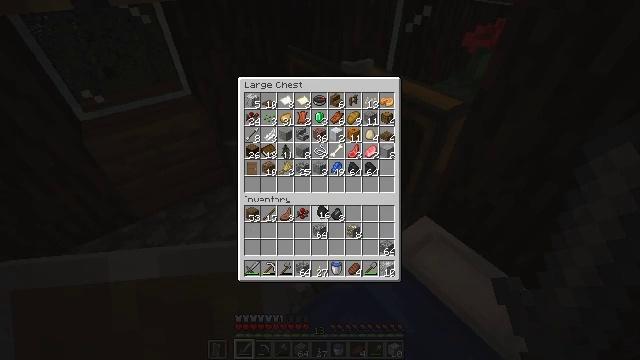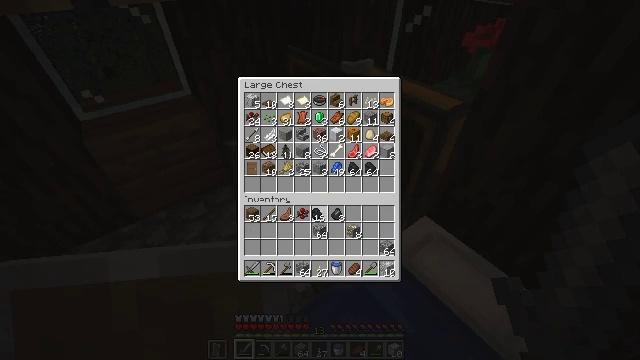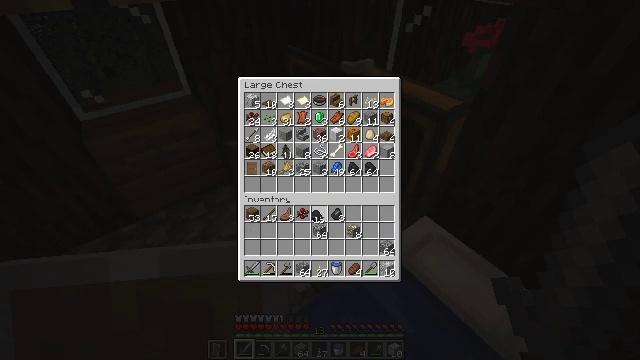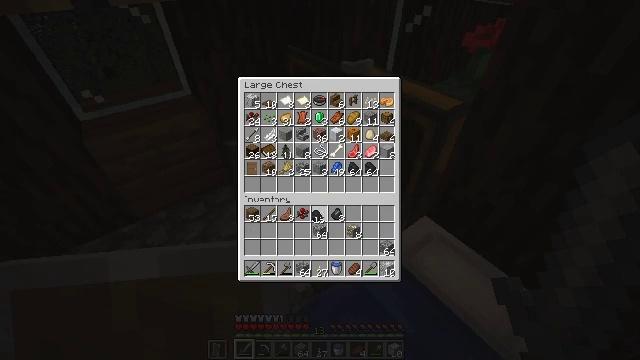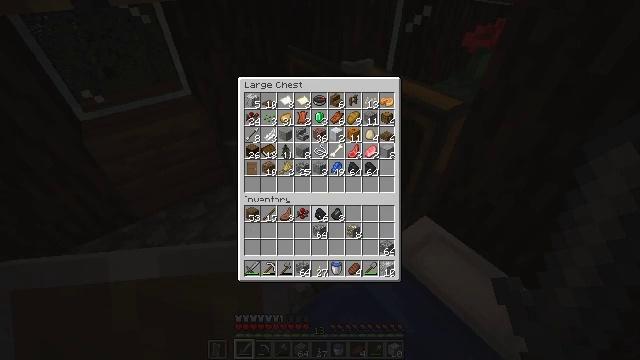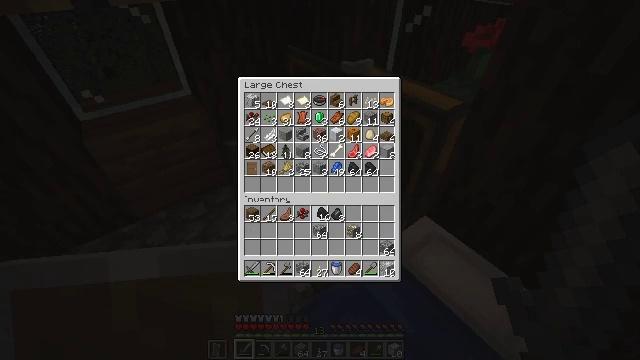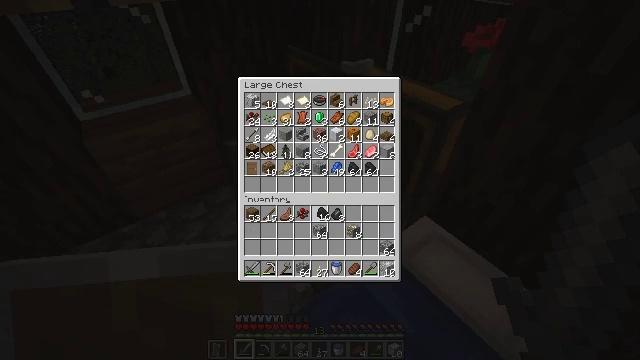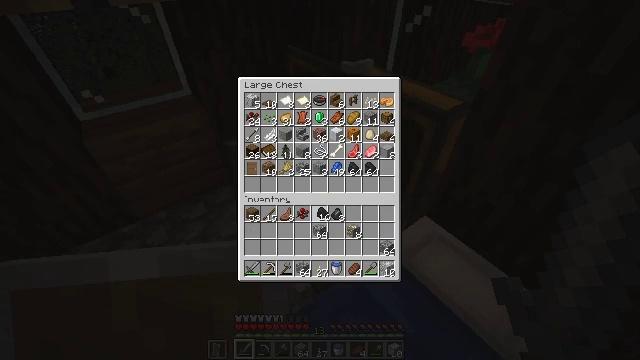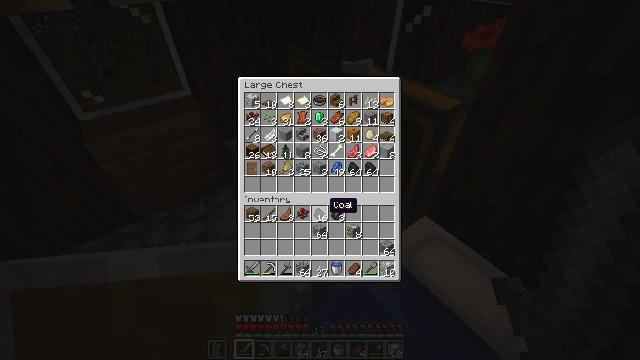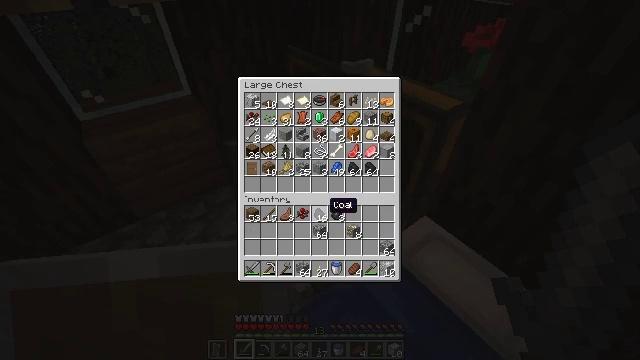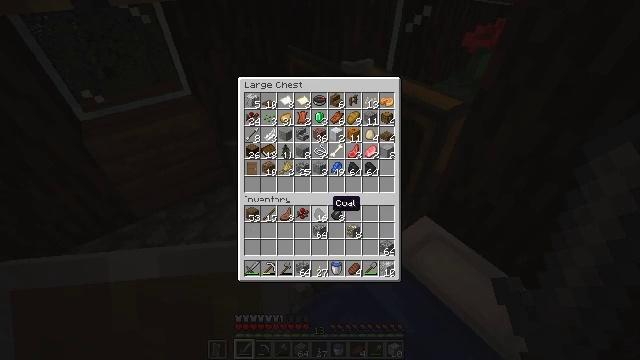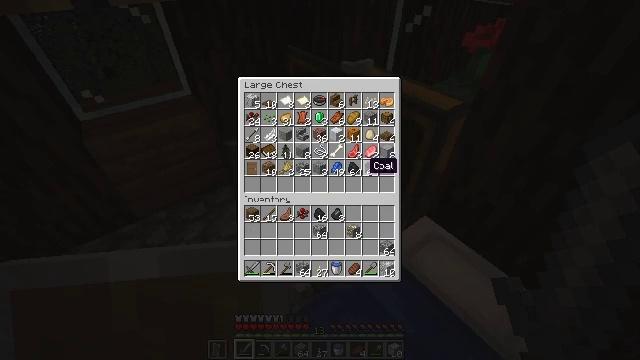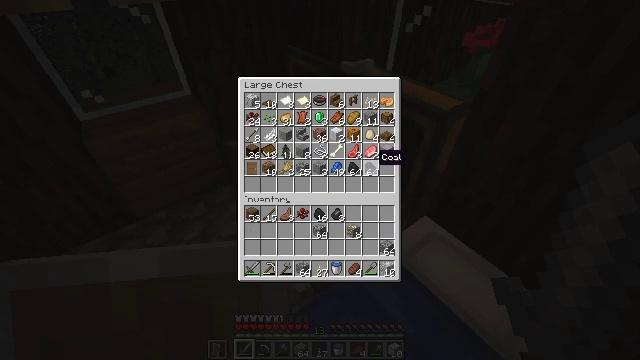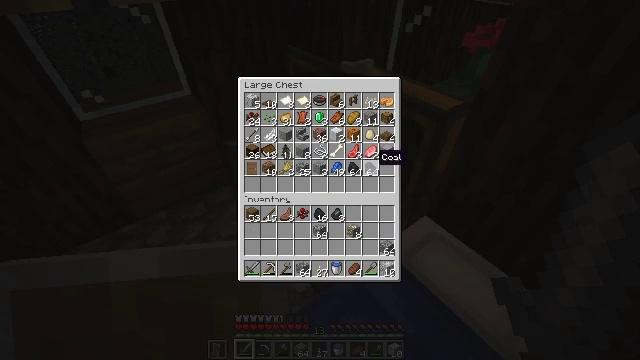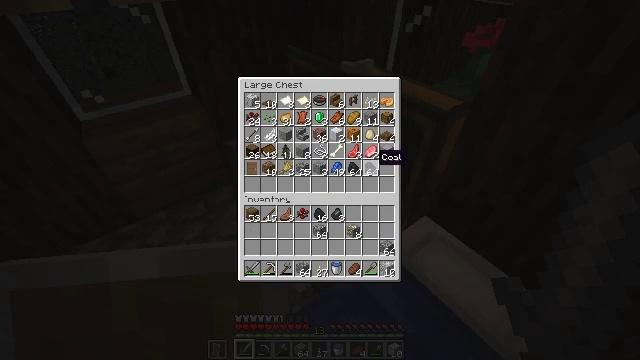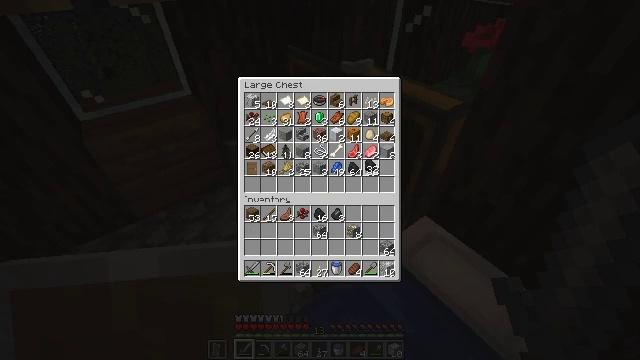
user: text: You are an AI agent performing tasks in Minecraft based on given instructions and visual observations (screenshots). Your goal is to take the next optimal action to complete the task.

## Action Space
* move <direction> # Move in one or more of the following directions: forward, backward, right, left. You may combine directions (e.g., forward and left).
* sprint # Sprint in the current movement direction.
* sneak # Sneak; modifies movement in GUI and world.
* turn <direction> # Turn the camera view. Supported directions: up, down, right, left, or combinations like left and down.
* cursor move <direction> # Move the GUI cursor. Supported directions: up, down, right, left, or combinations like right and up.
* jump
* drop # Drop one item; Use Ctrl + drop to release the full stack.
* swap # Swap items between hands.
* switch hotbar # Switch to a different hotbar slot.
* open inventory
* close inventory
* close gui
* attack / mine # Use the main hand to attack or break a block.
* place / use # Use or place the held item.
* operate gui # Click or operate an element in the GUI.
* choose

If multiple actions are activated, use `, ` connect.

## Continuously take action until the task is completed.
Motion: motion action
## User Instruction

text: Craft multiple cobblestone wall pieces with cobblestone.
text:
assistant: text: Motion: no_op
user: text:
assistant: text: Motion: no_op
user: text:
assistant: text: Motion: no_op
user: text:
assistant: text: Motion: no_op
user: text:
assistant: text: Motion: operate gui
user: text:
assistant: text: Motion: operate gui
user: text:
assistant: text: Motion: operate gui
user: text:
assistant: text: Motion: no_op
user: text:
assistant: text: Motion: no_op
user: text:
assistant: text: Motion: no_op
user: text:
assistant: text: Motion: cursor move right and up
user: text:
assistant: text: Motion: cursor move right and up
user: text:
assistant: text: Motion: no_op
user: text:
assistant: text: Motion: no_op
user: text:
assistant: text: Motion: choose
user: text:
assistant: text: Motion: choose
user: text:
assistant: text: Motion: no_op
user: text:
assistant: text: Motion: cursor move left and down
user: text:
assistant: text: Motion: cursor move left and down
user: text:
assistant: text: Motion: no_op
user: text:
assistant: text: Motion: no_op
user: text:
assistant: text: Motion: no_op
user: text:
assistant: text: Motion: no_op
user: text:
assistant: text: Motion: operate gui
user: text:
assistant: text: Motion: operate gui
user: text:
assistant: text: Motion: no_op
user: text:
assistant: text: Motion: no_op
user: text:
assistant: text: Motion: no_op
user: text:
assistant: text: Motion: no_op
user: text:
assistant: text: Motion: cursor move right